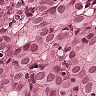
Metastatic tissue present: yes